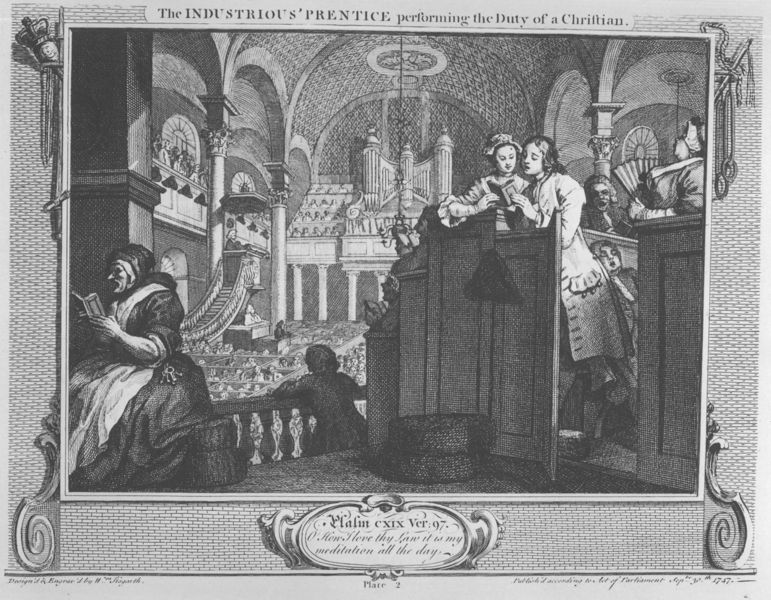
Titel: Industry and Idleness
Künstler: William Hogarth
Schlagwörter: mann, frauen, menschen, frau, schwarz, säulen, versammlung, alte, architektur, bibel, rahmen, innenraum, kirche, paar, gesang, england, schrift, bücher, grafik, bank, empore, figuren, industrie, treppe, karikatur, kartusche, lesen, podest, gewölbe, buch, druck, stich, seite, schwarzweiß, text, beten, altar, kirchenbänke, orgel, lieder, singen, kanzel, gottesdienst, messe, lesend, kupferstich, christen, englisch, gläubige, sakralbau, singend, pflicht, the industrious prentice, k djstrkljs, industrious, prentice, hl. messe